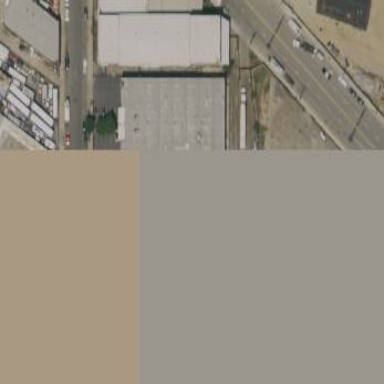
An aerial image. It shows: Warehouse.